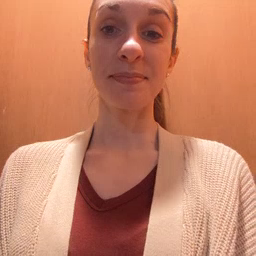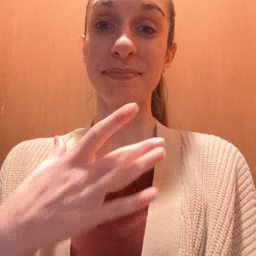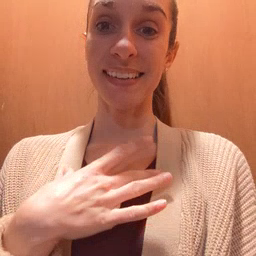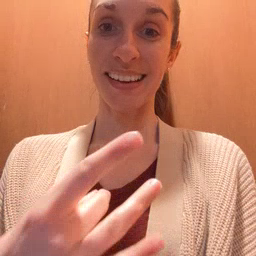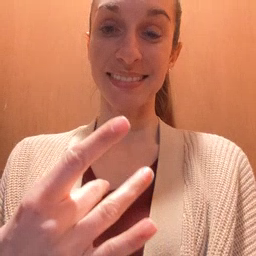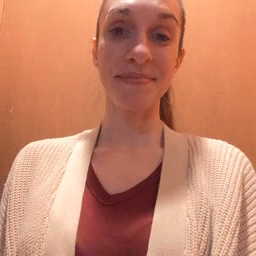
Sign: like